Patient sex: F
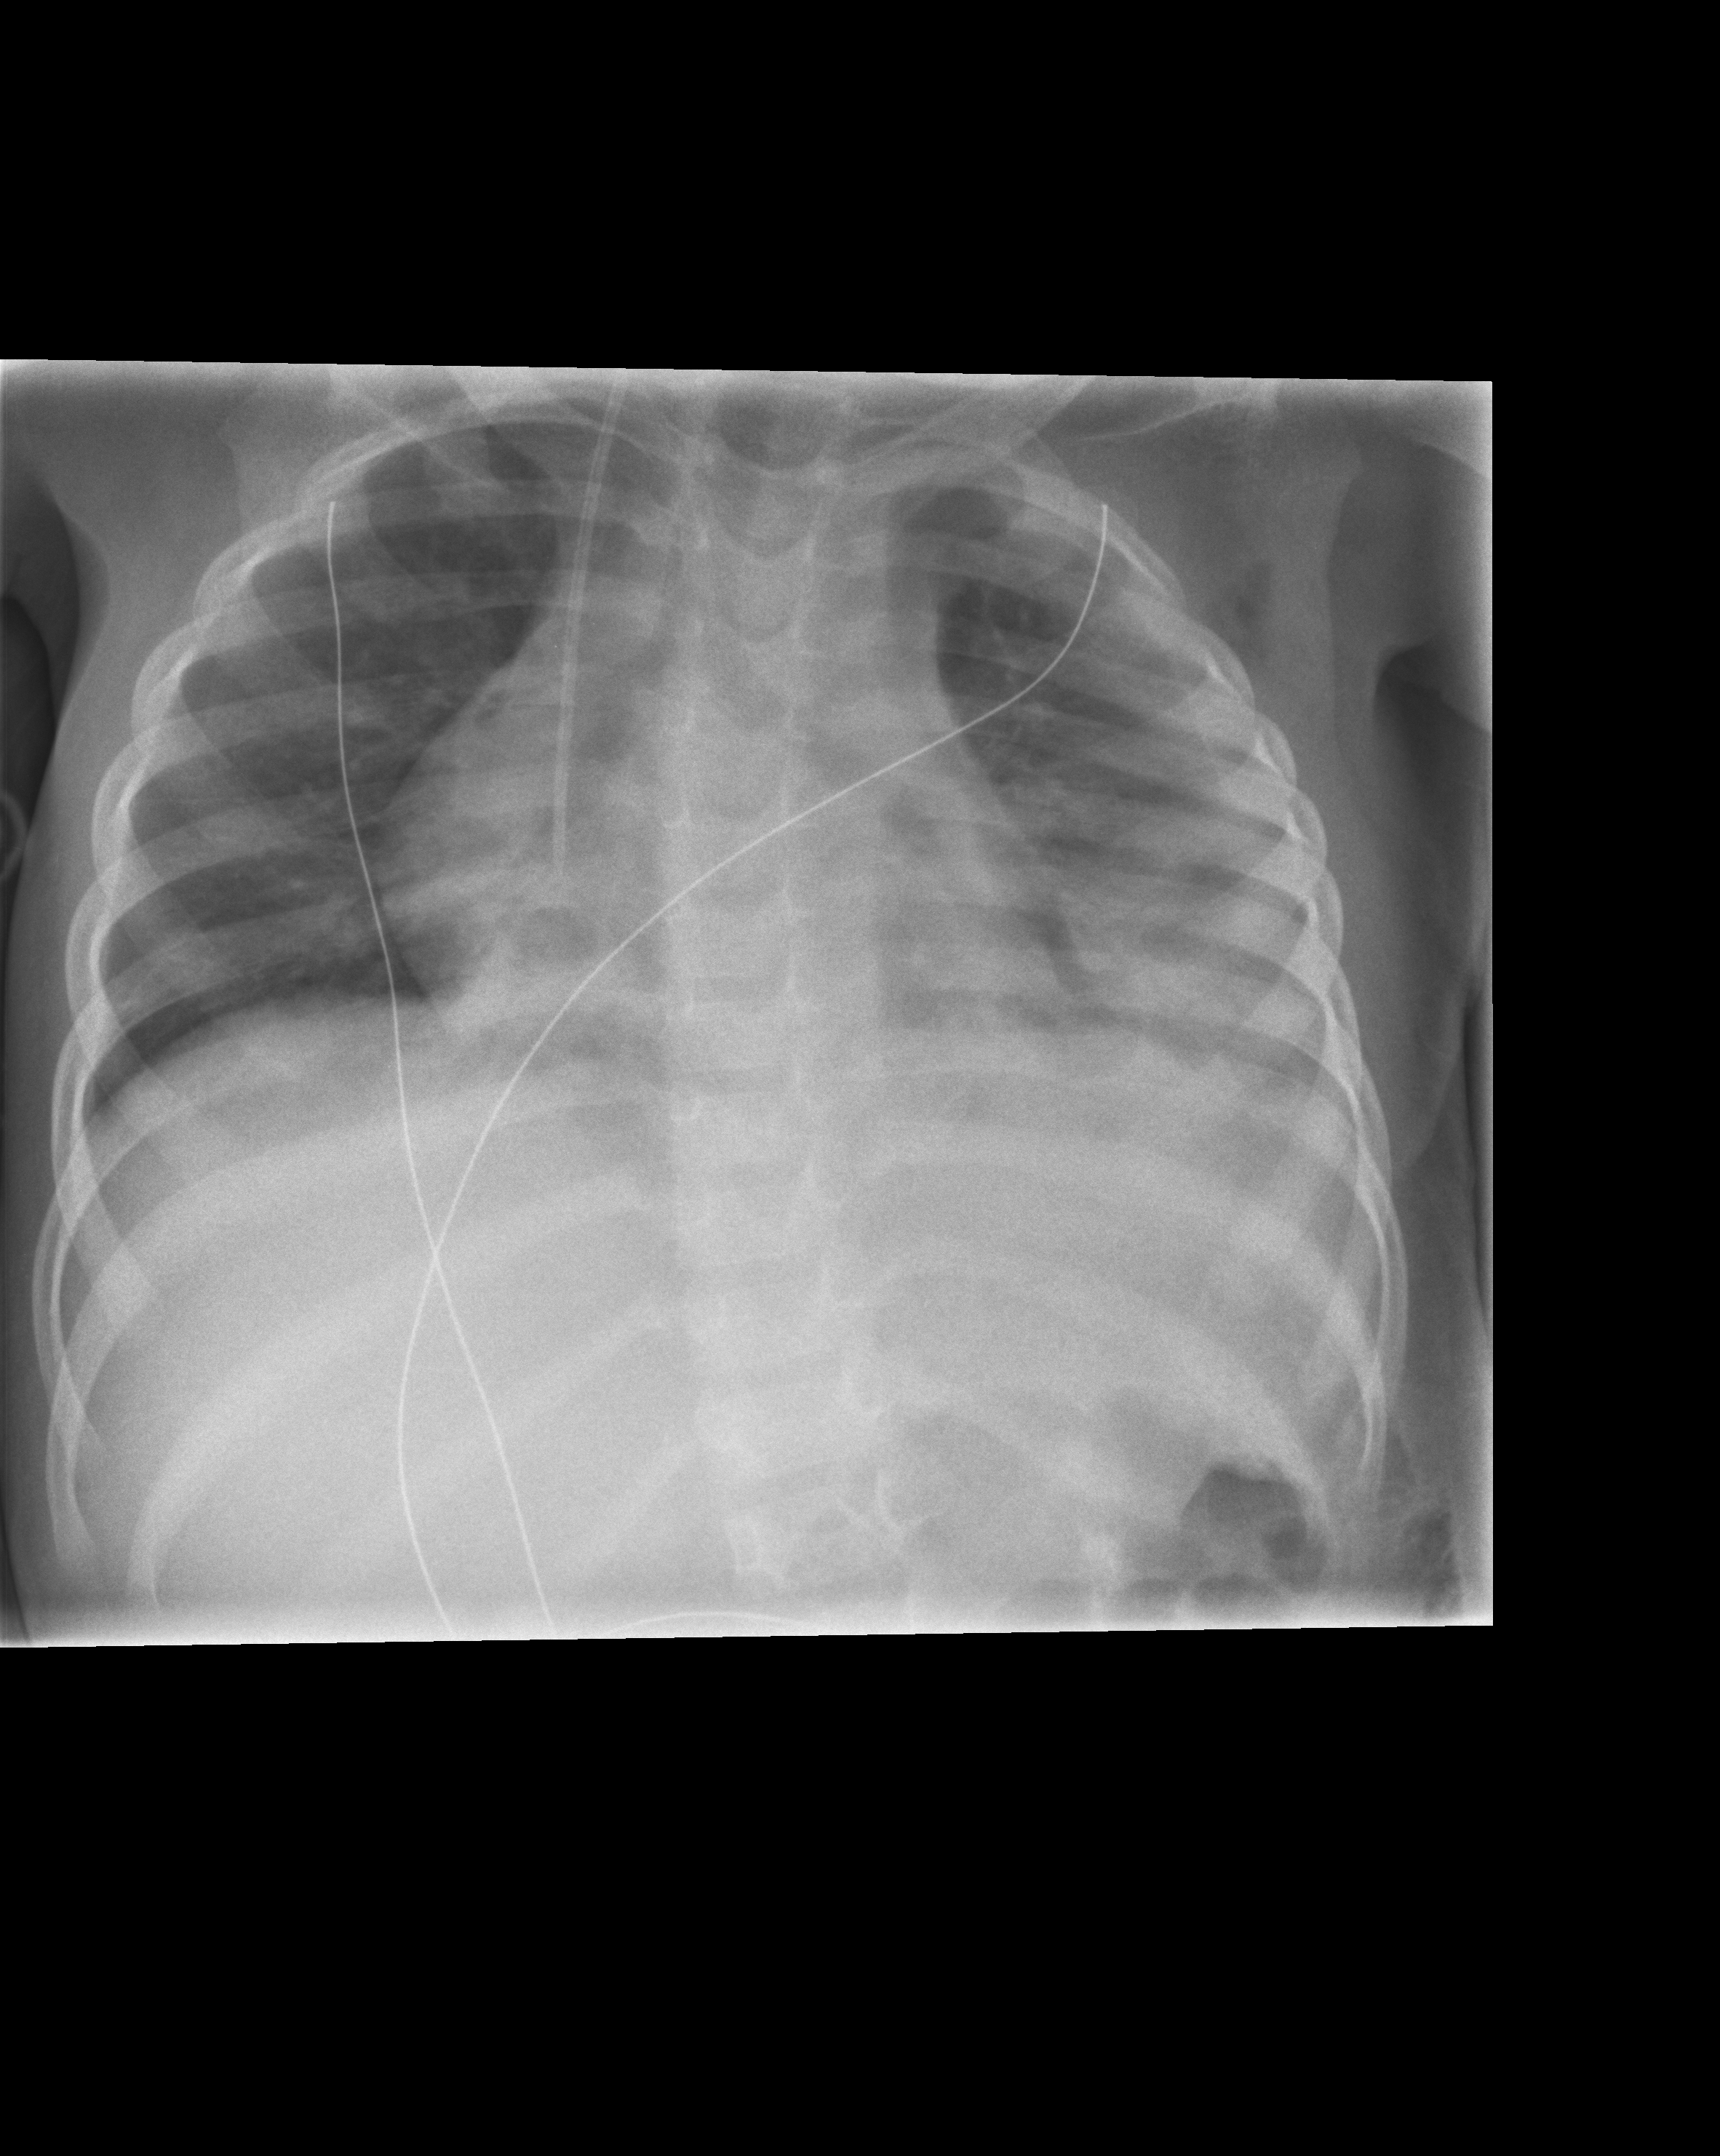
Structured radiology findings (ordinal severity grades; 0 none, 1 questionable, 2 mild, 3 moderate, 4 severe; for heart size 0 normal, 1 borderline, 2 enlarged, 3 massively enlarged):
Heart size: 0
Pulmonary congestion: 0
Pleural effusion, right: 0
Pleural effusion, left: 3
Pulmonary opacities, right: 0
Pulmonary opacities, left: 0
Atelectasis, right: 0
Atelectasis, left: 3